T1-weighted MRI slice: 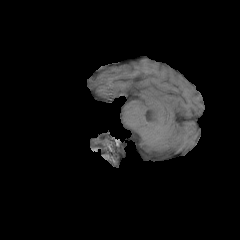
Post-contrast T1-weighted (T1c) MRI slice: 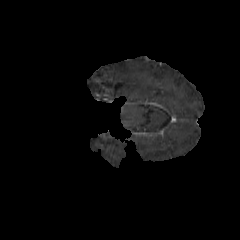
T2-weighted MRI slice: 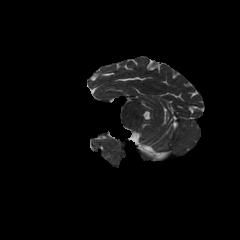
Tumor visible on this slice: no